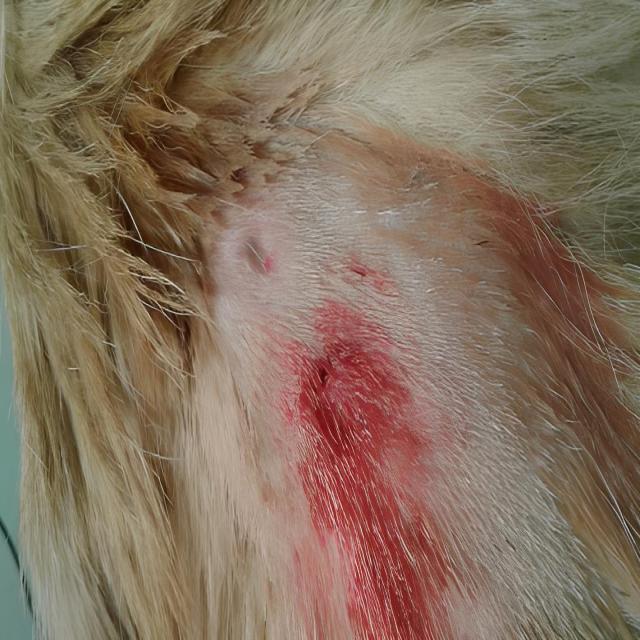
Canine dermatitis — inflammation of the skin presenting with erythema, pruritus, papules, and excoriation. May be allergic, contact, or atopic in origin.